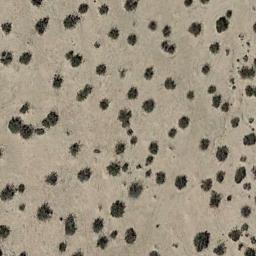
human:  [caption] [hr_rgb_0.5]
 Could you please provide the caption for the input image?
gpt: Many traces of cars driving in this desert can be seen .

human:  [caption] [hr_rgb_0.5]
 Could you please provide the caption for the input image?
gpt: Chaparral is evenly distributed on the sand .

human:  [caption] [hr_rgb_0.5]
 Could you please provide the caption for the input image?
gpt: The chaparral is consist of some bushes on the desert .

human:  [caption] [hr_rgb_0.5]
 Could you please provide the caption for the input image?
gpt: Some disconnected chaparrals grow in the desert .

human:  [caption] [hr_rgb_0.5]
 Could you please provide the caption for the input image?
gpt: The chaparral is scattered and sparse .